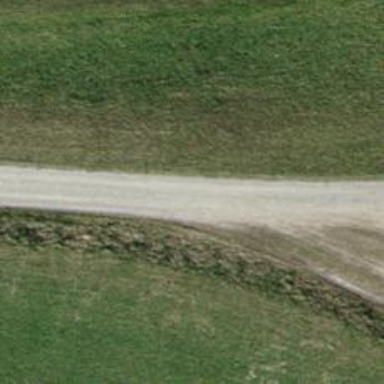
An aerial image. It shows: Track with compacted grade2 surface.